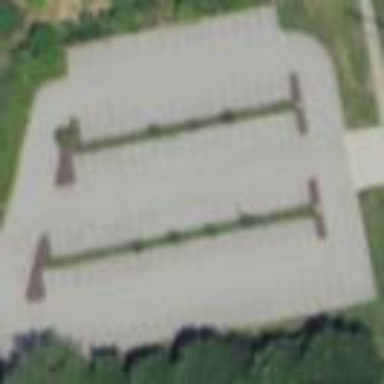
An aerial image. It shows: Parking area with surface.